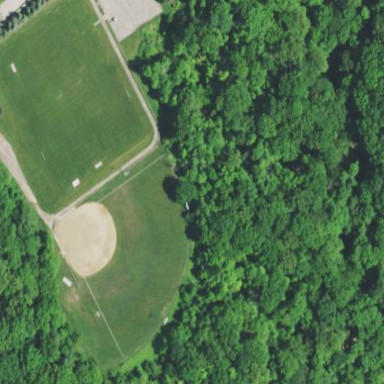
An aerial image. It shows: Baseball pitch for leisure land activities.